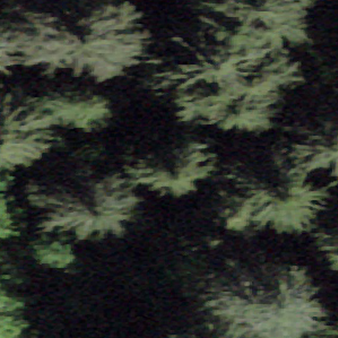
Label: other